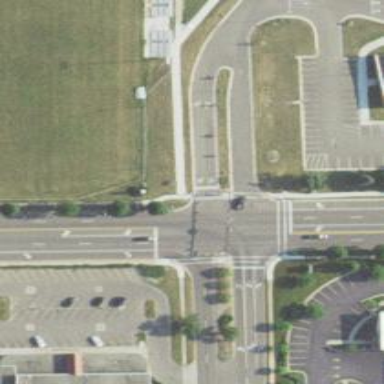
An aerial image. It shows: Marked road crossing.